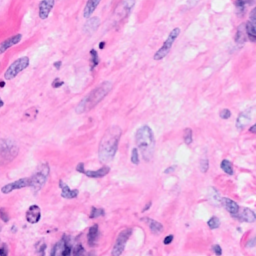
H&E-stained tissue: Breast